Question: I am using OpenGL|ES 2.0 to create a simple 2D square. I am struggling to get the textures working. Please help me in this regard. I have attached the code below:
GFXUtils:
'''
public class GFXUtils {
public static final String TAG = "GFXUtils";
public static final int COORDS_PER_VERTEX = 3;
public static final int COORDS_PER_TEXTURE = 2;
public static int vertexStride = COORDS_PER_VERTEX * 4; // bytes per vertex
public static int textureStride = COORDS_PER_TEXTURE * 4; // bytes per vertex
public static Context Context = null;
public static SparseIntArray textures = new SparseIntArray();
public static int loadShader(int type, String shaderCode){
// create a vertex shader type (GLES20.GL_VERTEX_SHADER)
// or a fragment shader type (GLES20.GL_FRAGMENT_SHADER)
int shader = GLES20.glCreateShader(type);
// add the source code to the shader and compile it
GLES20.glShaderSource(shader, shaderCode);
GLES20.glCompileShader(shader);
return shader;
}
public static void checkGlError(String glOperation) {
int error;
while ((error = GLES20.glGetError()) != GLES20.GL_NO_ERROR) {
Log.e(TAG, glOperation + ": glError " + error);
throw new RuntimeException(glOperation + ": glError " + error);
}
}
public static void loadTexture(final int resourceId)
{
final int[] textureHandle = new int[1];
GLES20.glGenTextures(1, textureHandle, 0);
if (textureHandle[0] != 0)
{
final BitmapFactory.Options options = new BitmapFactory.Options();
options.inScaled = false; // No pre-scaling
// Read in the resource
final Bitmap bitmap = BitmapFactory.decodeResource(Context.getResources(), resourceId, options);
// Bind to the texture in OpenGL
GLES20.glBindTexture(GLES20.GL_TEXTURE_2D, textureHandle[0]);
// Set filtering
GLES20.glTexParameteri(GLES20.GL_TEXTURE_2D, GLES20.GL_TEXTURE_MIN_FILTER, GLES20.GL_NEAREST);
GLES20.glTexParameteri(GLES20.GL_TEXTURE_2D, GLES20.GL_TEXTURE_MAG_FILTER, GLES20.GL_NEAREST);
GLES20.glTexParameterf(GLES20.GL_TEXTURE_2D, GLES20.GL_TEXTURE_WRAP_S, GLES20.GL_CLAMP_TO_EDGE);
GLES20.glTexParameterf(GLES20.GL_TEXTURE_2D, GLES20.GL_TEXTURE_WRAP_T, GLES20.GL_CLAMP_TO_EDGE);
// Load the bitmap into the bound texture.
GLUtils.texImage2D(GLES20.GL_TEXTURE_2D, 0, bitmap, 0);
// Recycle the bitmap, since its data has been loaded into OpenGL.
bitmap.recycle();
}
if (textureHandle[0] == 0)
{
throw new RuntimeException("Error loading texture.");
}
textures.append(resourceId, textureHandle[0]);
}
}
'''
Vertex:
'''
public class Vertex
{
public FloatBuffer floatBuffer; // buffer holding the vertices
public ShortBuffer indexBuffer;
public int numVertices;
public int numIndeces;
//public float vertex[];
public Vertex (float[] vertex, int coordsPerVertex)
{
//this.vertex = vertex;
this.setVertices(vertex, coordsPerVertex);
}
public Vertex (float[] vertex, short[] indices, int coordsPerVertex)
{
//this.vertex = vertex;
this.setVertices(vertex, coordsPerVertex);
this.setIndices(indices);
}
private void setVertices(float vertex[], int coordsPerVertex)
{
// a float has 4 bytes so we allocate for each coordinate 4 bytes
ByteBuffer factory = ByteBuffer.allocateDirect (vertex.length * 4);
factory.order (ByteOrder.nativeOrder ());
// allocates the memory from the byte buffer
floatBuffer = factory.asFloatBuffer ();
// fill the vertexBuffer with the vertices
floatBuffer.put (vertex);
// set the cursor position to the beginning of the buffer
floatBuffer.position (0);
numVertices = vertex.length / coordsPerVertex;
}
protected void setIndices(short[] indices) {
ByteBuffer ibb = ByteBuffer.allocateDirect(indices.length * 2);
ibb.order(ByteOrder.nativeOrder());
indexBuffer = ibb.asShortBuffer();
indexBuffer.put(indices);
indexBuffer.position(0);
numIndeces = indices.length;
}
}
'''
Square:
'''
public class Square{
private static final String TAG = "Square";
public float[] rotation = {0.0f,0.0f,45.0f};
public float[] scale = {100.0f,100f,100f};
public float[] position = {0.0f,0.0f,100f};
public float[] color = { 0.0f, 0.0f, 1.0f, 1.0f };
private int textureRef = -1;
private int mMVPMatrixHandle;
protected int DRAW_MODE = GLES20.GL_TRIANGLES;
protected int mProgram;
protected int mPositionHandle;
protected Vertex vertices;
protected Vertex texture;
private int mColorHandle;
private int vsTextureCoord;
private int fsTexture;
protected float[] result_matrix = new float[16];
private final String vertexShaderCode =
"uniform mat4 uMVPMatrix;" +
"attribute vec4 vPosition;" +
"attribute vec2 TexCoordIn;" +
"varying vec2 TexCoordOut;" +
"void main() {" +
//the matrix must be included as a modifier of gl_Position
" gl_Position = uMVPMatrix * vPosition;" +
" TexCoordOut = TexCoordIn;" +
"}";
private final String fragmentShaderCode =
"precision mediump float;" +
"uniform vec4 vColor;" +
"uniform sampler2D Texture;" +
"varying lowp vec2 TexCoordOut;" +
"void main() {" +
" gl_FragColor = vColor;" +
"}";
//I am fully aware that I am not using the texture by assigning the colour, but until I can actually SEND the texture through, there would be no point.
static float squareCoords[] = { -0.5f, 0.5f, 0.0f, // top left
-0.5f, -0.5f, 0.0f, // bottom left
0.5f, -0.5f, 0.0f, // bottom right
0.5f, 0.5f, 0.0f }; // top right
private short drawOrder[] = { 0, 1, 2, 0, 2, 3 }; // order to draw vertices
public Square(int textureResourceId) {
int vertexShader = GFXUtils.loadShader(GLES20.GL_VERTEX_SHADER, vertexShaderCode);
int fragmentShader = GFXUtils.loadShader(GLES20.GL_FRAGMENT_SHADER, fragmentShaderCode);
mProgram = GLES20.glCreateProgram(); // create empty OpenGL ES Program
GLES20.glAttachShader(mProgram, vertexShader); // add the vertex shader to program
GLES20.glAttachShader(mProgram, fragmentShader); // add the fragment shader to program
GLES20.glLinkProgram(mProgram); // creates OpenGL ES program executables
textureRef = GFXUtils.textures.get(textureResourceId);
// initialize vertex byte buffer for shape coordinates
vertices = new Vertex(squareCoords, drawOrder, GFXUtils.COORDS_PER_VERTEX);
texture = new Vertex (new float[]
{
1.0f, 0.0f,
0.0f, 0.0f,
1.0f, 1.0f,
0.0f, 1.0f,
}, GFXUtils.COORDS_PER_TEXTURE);
DRAW_MODE = GLES20.GL_TRIANGLE_FAN;
}
private void getHandles()
{
//get handle to vertex shader's vPosition member
mPositionHandle = GLES20.glGetAttribLocation(mProgram, "vPosition");
if (mPositionHandle == -1) Log.e(TAG, "vPosition not found");
//get handle to fragment shader's vColor member
mColorHandle = GLES20.glGetUniformLocation(mProgram, "vColor");
if (mColorHandle == -1) Log.e(TAG, "vColor not found");
//get handle to shape's transformation matrix
mMVPMatrixHandle = GLES20.glGetUniformLocation(mProgram, "uMVPMatrix");
if (mMVPMatrixHandle == -1) Log.e(TAG, "uMVPMatrix not found");
//get handle to texture coordinate variable
vsTextureCoord = GLES20.glGetAttribLocation(mProgram, "TexCoordIn");
if (vsTextureCoord == -1) Log.e(TAG, "TexCoordIn not found");
//get handle to shape's texture reference
fsTexture = GLES20.glGetUniformLocation(mProgram, "Texture");
if (fsTexture == -1) Log.e(TAG, "Texture not found");
}
private void translateRotateScale(float[] matrix, float[] perspectiveMatrix)
{
for (int i= 0; i < perspectiveMatrix.length;i++)
matrix[i] = perspectiveMatrix[i];
Matrix.translateM(matrix, 0, position[0], position[1], position[2]);
Matrix.rotateM(matrix, 0, rotation[0], 1.0f, 0.0f, 0.0f);
Matrix.rotateM(matrix, 0, rotation[1], 0.0f, 1.0f, 0.0f);
Matrix.rotateM(matrix, 0, rotation[2], 0.0f, 0.0f, 1.0f);
Matrix.scaleM(matrix, 0, scale[0], scale[1], scale[2]);
}
public void draw(float[] mvpMatrix) {
rotation[2]+=0.5;
// Add program to OpenGL ES environment
GLES20.glUseProgram(mProgram);
GFXUtils.checkGlError("using program");
//Housekeeping
getHandles();
translateRotateScale(result_matrix, mvpMatrix);
//end housekeeping
// Set color for drawing the shape
GLES20.glUniform4fv(mColorHandle, 1, color, 0);
// Apply the projection and view transformation
GLES20.glUniformMatrix4fv(mMVPMatrixHandle, 1, false, result_matrix, 0);
GFXUtils.checkGlError("glUniformMatrix4fv");
// Prepare the shape coordinate data
GLES20.glVertexAttribPointer(mPositionHandle, GFXUtils.COORDS_PER_VERTEX,
GLES20.GL_FLOAT, false,
GFXUtils.vertexStride, vertices.floatBuffer);
GFXUtils.checkGlError("load vertex buffer");
GLES20.glVertexAttribPointer(vsTextureCoord, GFXUtils.COORDS_PER_TEXTURE,
GLES20.GL_FLOAT, false,
GFXUtils.textureStride, texture.floatBuffer);
GFXUtils.checkGlError("load texture buffer - " + vsTextureCoord);
// Enable a handle to the shape vertices
GLES20.glEnableVertexAttribArray(mPositionHandle);
GFXUtils.checkGlError("enable position handle");
GLES20.glEnableVertexAttribArray(vsTextureCoord);
GFXUtils.checkGlError("enable texture handle");
GLES20.glActiveTexture(GLES20.GL_TEXTURE0);
GFXUtils.checkGlError("activtexture");
GLES20.glBindTexture(GLES20.GL_TEXTURE_2D, textureRef);
GFXUtils.checkGlError("bindtexture");
GLES20.glUniform1i(fsTexture, 0);
GFXUtils.checkGlError("uniformi");
//Draw the shape
GLES20.glDrawElements(DRAW_MODE, vertices.numIndeces, GLES20.GL_UNSIGNED_SHORT, vertices.indexBuffer);
GFXUtils.checkGlError("glDrawArrays with " + vertices.numVertices + " vertices");
//Disable vertex array
GLES20.glDisableVertexAttribArray(vsTextureCoord);
GLES20.glDisableVertexAttribArray(mPositionHandle);
GFXUtils.checkGlError("glDisableVertexAttribArray for position");
}
}
'''
But it now cannot find the 'Texture' sampler2D parameter for fsTexture. The image is here:

I have looked at the following:
<URL>
<URL>
<URL>
<URL>
<URL>
<URL>
<URL>
<URL>
<URL>
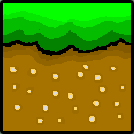
Answer: ok then here is my guess at a solution:
- the glVertexAttribPointer() calls seems to be fine- :vsTextureCoord == -1glGetAttribLocation() does not generate an error
if the attribute was not found. you have to check if the result is
not -1 to make sure everything went fine.source for the problem could be that the attribute TexCoordIn in your
shader is a vec4!